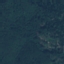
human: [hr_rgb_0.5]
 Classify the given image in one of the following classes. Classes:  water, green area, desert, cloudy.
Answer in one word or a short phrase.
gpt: green area